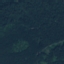
Land use / land cover class: Forest